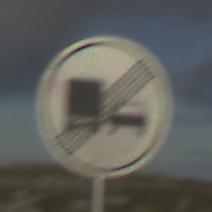
Verkehrszeichen: EndeUeberholverbotKraftfahrzeuge
Umgebung: Outdoor, Nature
Tageszeit: SunriseSunset
Wetter: PartlyCloudy
Licht: Natural
Jahreszeit: NotSpecified
Kontrast: HighContrast